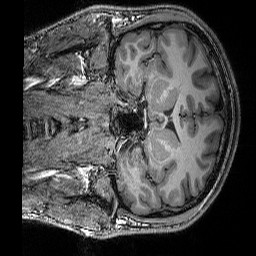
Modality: T1w
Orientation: coronal
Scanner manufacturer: siemens
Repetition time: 2.25 s
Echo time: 0.00418 s